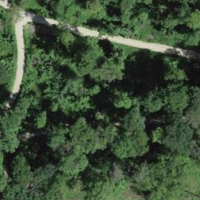
EUNIS habitat code: 44
Species observed at this site:
Aegithalos caudatus
Lamium galeobdolon